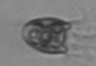
Label: Balanion